Current action and preconditions to check: trajectory_clear

Your task: For each precondition in the list above, predict whether it will hold at this action.

Consider the current scene as observed from the mobile robot's camera, and analyze the predicted future states of all dynamic agents (e.g., people, animals, vehicles, or any moving entities) within the NEXT SECOND.

IMPORTANT: Only answer "very likely" if you are absolutely certain—based on strong, clear evidence—that a dynamic agent will violate the precondition in the predicted future state. Do NOT answer "very likely" for unlikely, ambiguous, or low-probability risks.

Ask yourself for each precondition: Is there a high probability, with clear and convincing evidence, that the predicted future states of any dynamic agent will interfere with the predicted future state of the currently executing action within the NEXT SECOND, causing that precondition to fail?

Assess the risk level based on these predictions. Use "likely" or "very likely" if motions create a clear risk of interference.

Use "neutral" or "improbable" if agents are nearby but their predicted paths are clearly diverging or non-conflicting.

Failure Risk Categories: "very improbable", "improbable", "neutral", "likely", "very likely"

Answer Format: Output ONLY the probability_of_failure value from these categories: "very improbable", "improbable", "neutral", "likely", "very likely"

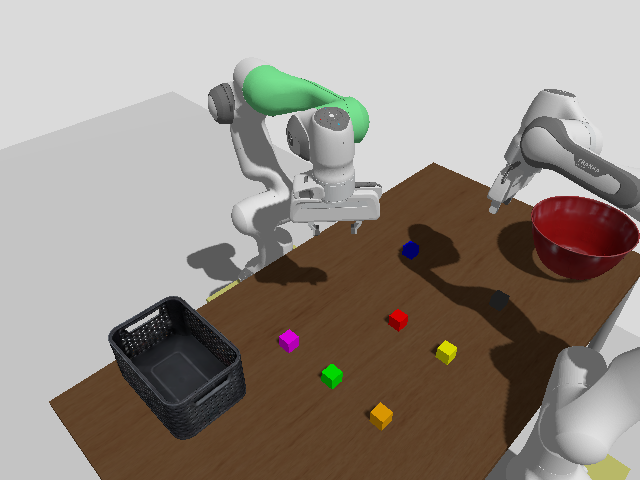

Answer: very improbable